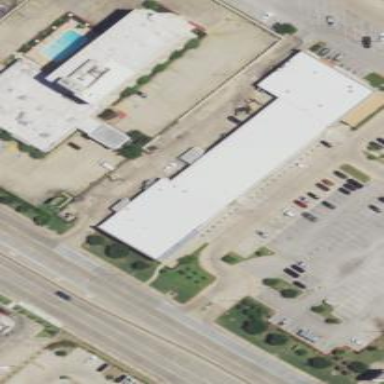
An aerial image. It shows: Commercial building.